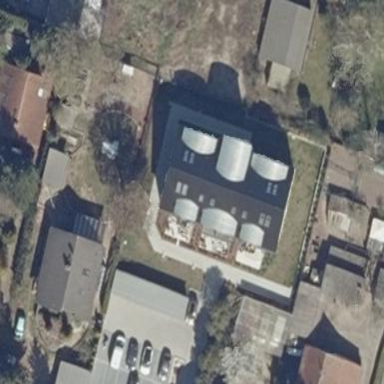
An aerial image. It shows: Detached building with gabled roof.